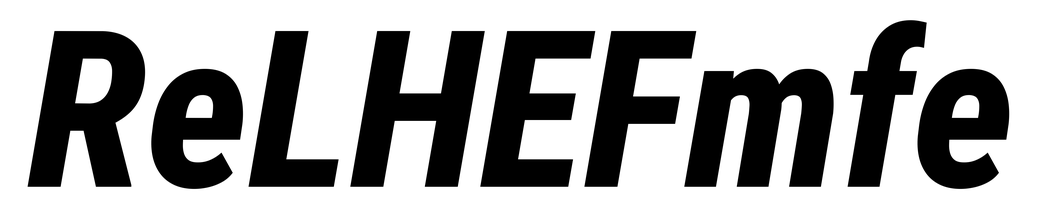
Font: Roboto-Italic_Condensed_ExtraBold_Italic